Current action and preconditions to check: trajectory_clear

Your task: For each precondition in the list above, predict whether it will hold at this action.

Consider the current scene as observed from the mobile robot's camera, and analyze the predicted future states of all dynamic agents (e.g., people, animals, vehicles, or any moving entities) within the NEXT SECOND.

IMPORTANT: Only answer "very likely" if you are absolutely certain—based on strong, clear evidence—that a dynamic agent will violate the precondition in the predicted future state. Do NOT answer "very likely" for unlikely, ambiguous, or low-probability risks.

Ask yourself for each precondition: Is there a high probability, with clear and convincing evidence, that the predicted future states of any dynamic agent will interfere with the predicted future state of the currently executing action within the NEXT SECOND, causing that precondition to fail?

Assess the risk level based on these predictions. Use "likely" or "very likely" if motions create a clear risk of interference.

Use "neutral" or "improbable" if agents are nearby but their predicted paths are clearly diverging or non-conflicting.

Failure Risk Categories: "very improbable", "improbable", "neutral", "likely", "very likely"

Answer Format: Output ONLY the probability_of_failure value from these categories: "very improbable", "improbable", "neutral", "likely", "very likely"

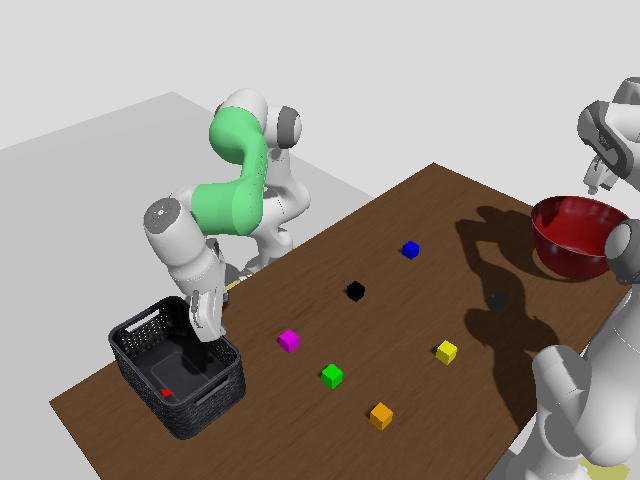

Answer: very improbable